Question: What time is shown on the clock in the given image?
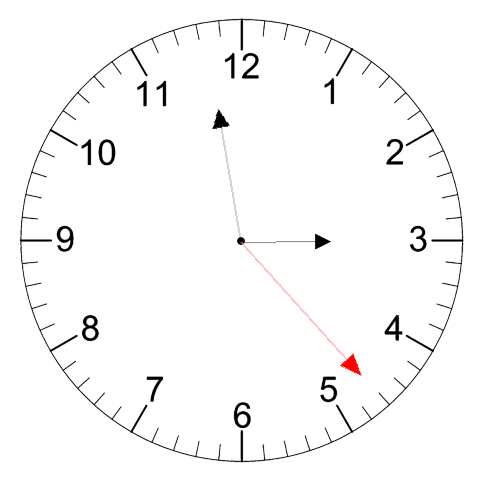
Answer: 02:58:23